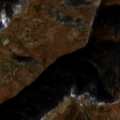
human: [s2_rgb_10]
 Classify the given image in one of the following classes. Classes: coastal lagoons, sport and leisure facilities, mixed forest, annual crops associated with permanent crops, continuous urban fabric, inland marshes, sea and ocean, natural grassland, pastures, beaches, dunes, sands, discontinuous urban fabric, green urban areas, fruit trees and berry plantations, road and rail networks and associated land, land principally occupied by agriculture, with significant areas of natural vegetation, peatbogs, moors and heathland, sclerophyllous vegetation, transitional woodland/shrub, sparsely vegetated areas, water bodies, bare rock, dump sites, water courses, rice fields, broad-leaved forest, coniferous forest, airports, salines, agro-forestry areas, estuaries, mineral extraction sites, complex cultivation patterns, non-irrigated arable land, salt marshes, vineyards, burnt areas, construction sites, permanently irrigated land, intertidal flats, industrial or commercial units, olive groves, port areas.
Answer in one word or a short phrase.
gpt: broad-leaved forest, transitional woodland/shrub